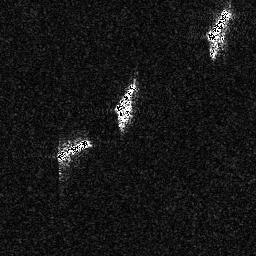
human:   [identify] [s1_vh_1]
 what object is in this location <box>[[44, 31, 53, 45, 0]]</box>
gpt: <ref>1 medium ship at the center</ref>

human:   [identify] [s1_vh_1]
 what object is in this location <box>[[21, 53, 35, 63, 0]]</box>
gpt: <ref>1 medium ship at the left</ref>

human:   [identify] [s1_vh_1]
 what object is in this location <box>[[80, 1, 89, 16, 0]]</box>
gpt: <ref>1 medium ship at the top right</ref>